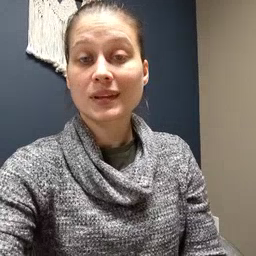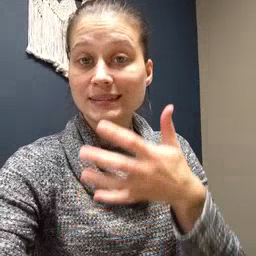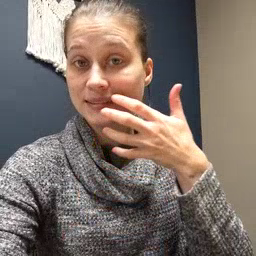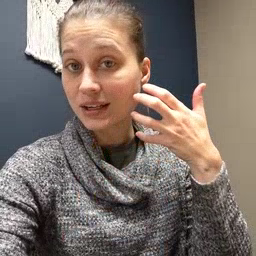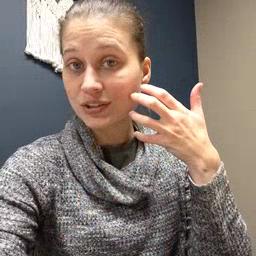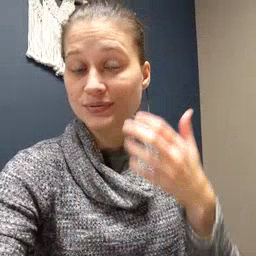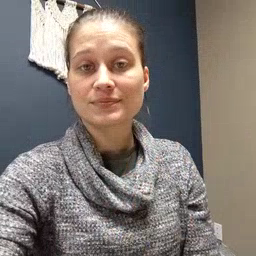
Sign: tiger